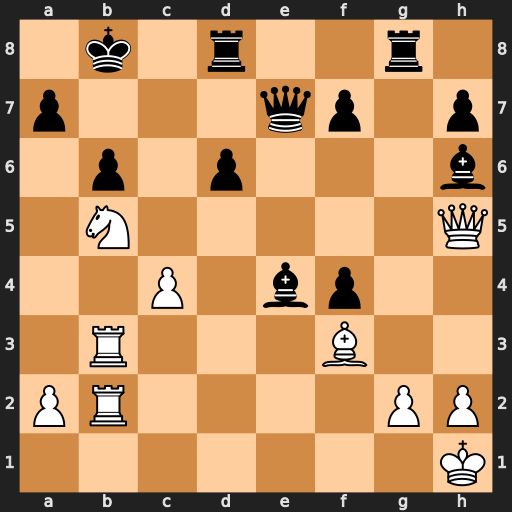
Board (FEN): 1k1r2r1/p3qp1p/1p1p3b/1N5Q/2P1bp2/1R3B2/PR4PP/7K
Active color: w
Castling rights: -
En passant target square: -
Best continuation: Nxa7 Bxf3 Rxb6+